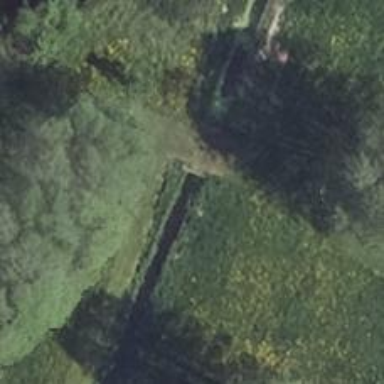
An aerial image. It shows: Culvert tunnel.